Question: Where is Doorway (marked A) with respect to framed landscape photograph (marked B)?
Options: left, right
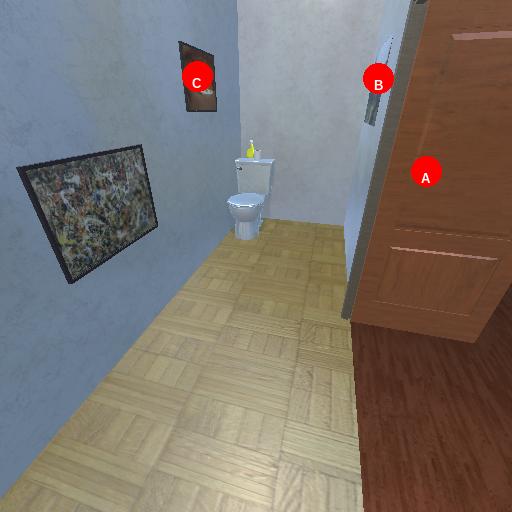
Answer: left